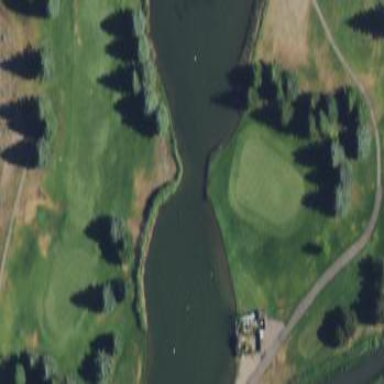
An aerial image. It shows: Water hazard on golf course. The hazard is natural water feature.